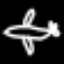
Label: airplane